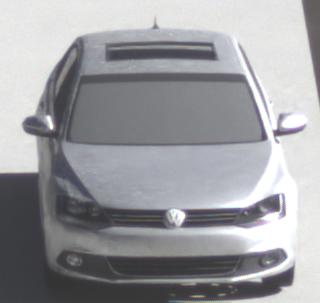
Make: VW
Model: Jetta 1.2 TSI
Detailed model: Jetta (IV)
Model produced from: 2011/01
Model produced until: 2014/08
Doors: 4
Color: white
Road condition: dry road
Daytime: morning or afternoon
Contrast: high contrast